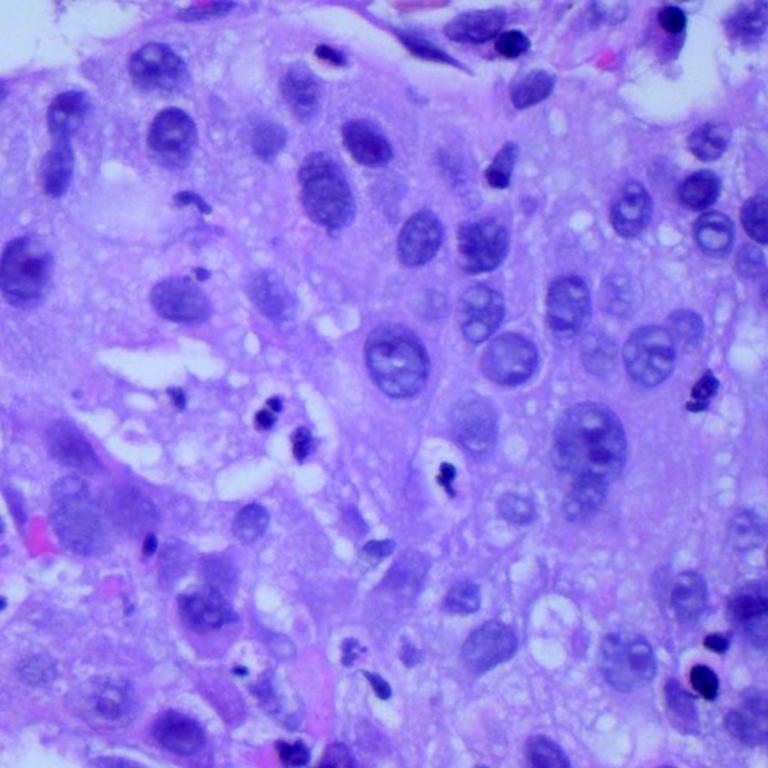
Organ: lung
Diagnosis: squamous carcinomas